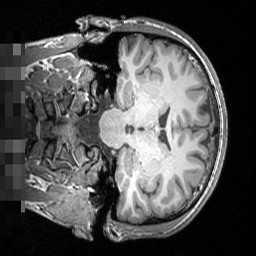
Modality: T1w
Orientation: coronal
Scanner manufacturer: siemens
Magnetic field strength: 3 T
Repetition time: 1.5 s
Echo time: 0.00291 s